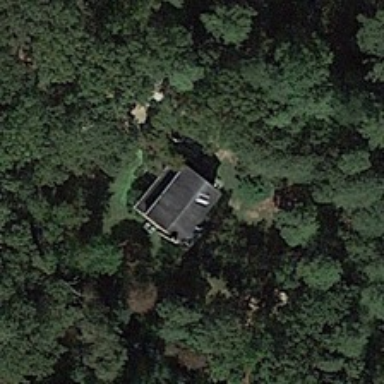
Many green trees are around a building .